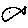
Label: fish